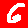
Digit: 6